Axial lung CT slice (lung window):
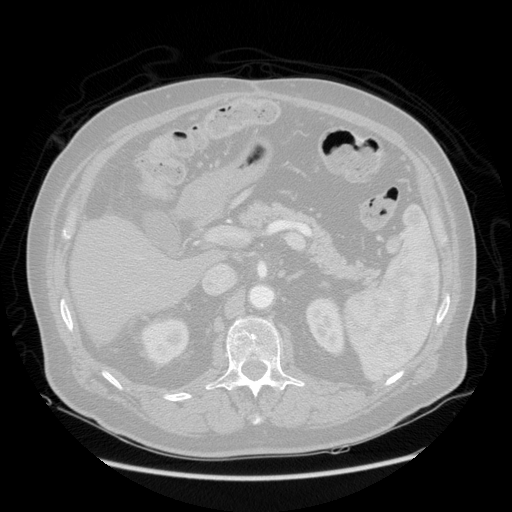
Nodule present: no